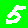
Digit: 5